Question: Currently I am trying to code Ultimate Tic Tac Toe on OSX and I read <URL> that you cannot change the colors of a button on OSX. This leaves the GUI looking like this...

I find the white buttons to be an eyesore and really take away from the game
So is it possible to add a callback to an object other than a button. Something like this...
'''
window.create_rectangle(x1,y1,x2,y2,callback = foo)
'''
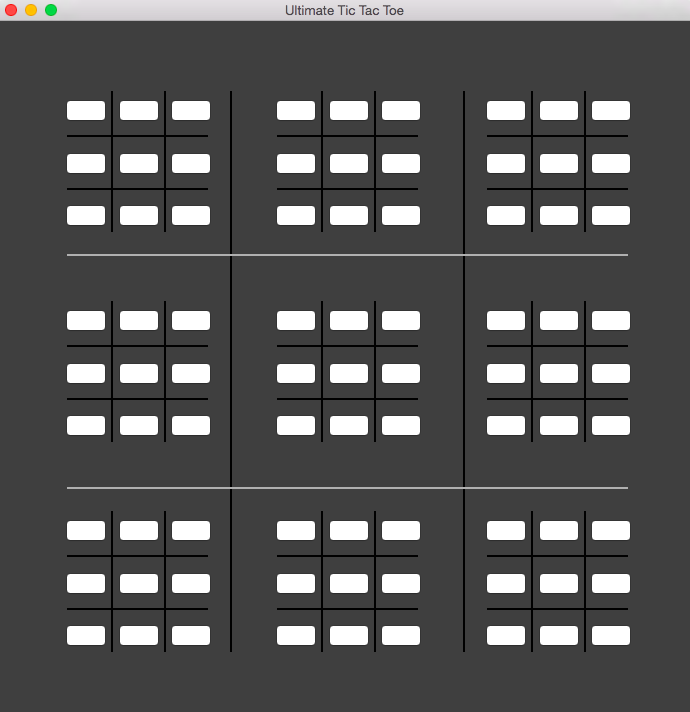
Answer: If 'rects' is a list of rectangles:
'''
rects = [] # contains rects
def callback(event):
for rect in rects:
if rect.a <= event.x <= rect.c:
if rect.b <= event.y <= rect.d:
rect.change()
window.bind('<ButtonPress-1>', callback)
'''